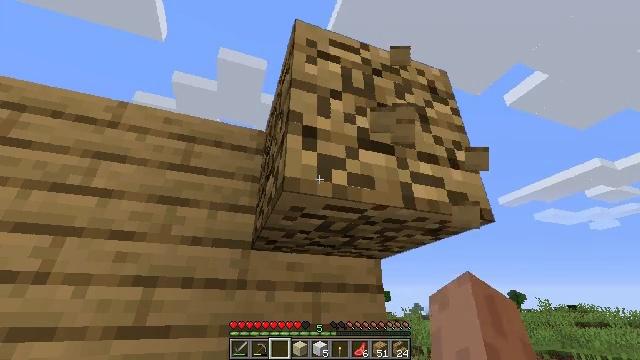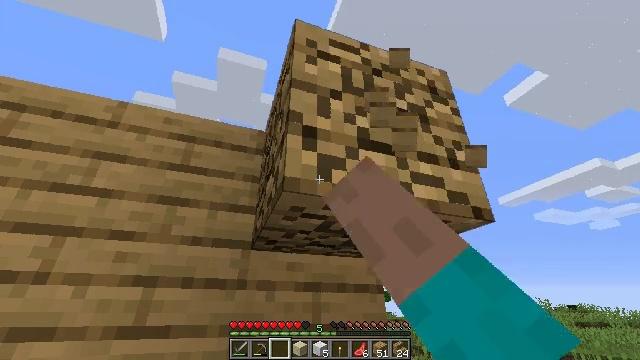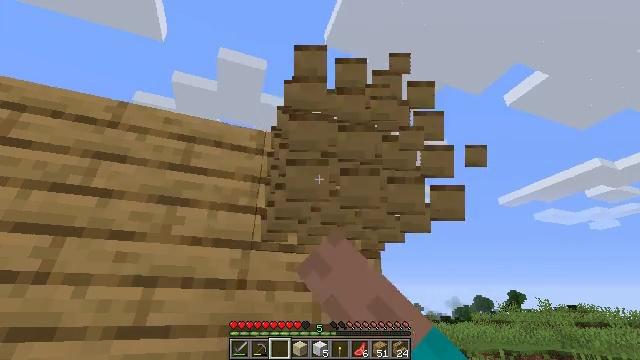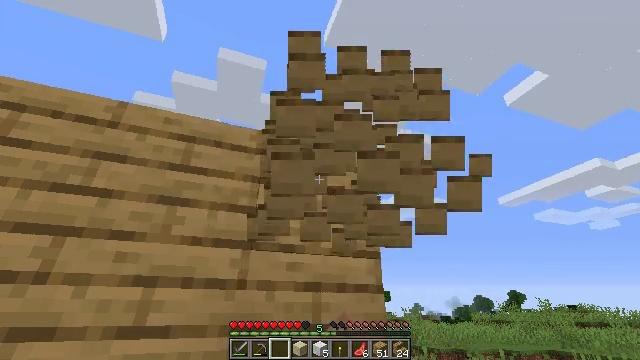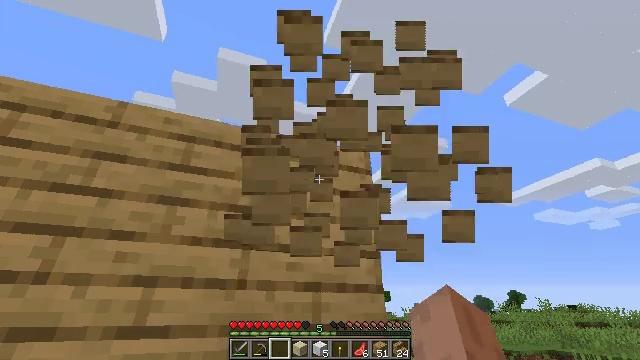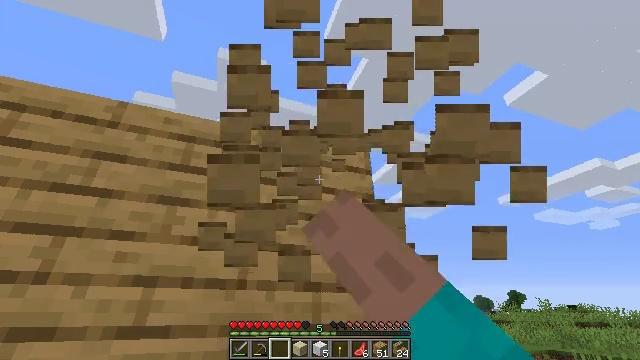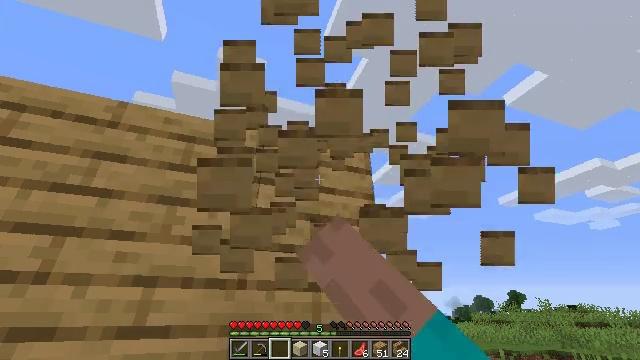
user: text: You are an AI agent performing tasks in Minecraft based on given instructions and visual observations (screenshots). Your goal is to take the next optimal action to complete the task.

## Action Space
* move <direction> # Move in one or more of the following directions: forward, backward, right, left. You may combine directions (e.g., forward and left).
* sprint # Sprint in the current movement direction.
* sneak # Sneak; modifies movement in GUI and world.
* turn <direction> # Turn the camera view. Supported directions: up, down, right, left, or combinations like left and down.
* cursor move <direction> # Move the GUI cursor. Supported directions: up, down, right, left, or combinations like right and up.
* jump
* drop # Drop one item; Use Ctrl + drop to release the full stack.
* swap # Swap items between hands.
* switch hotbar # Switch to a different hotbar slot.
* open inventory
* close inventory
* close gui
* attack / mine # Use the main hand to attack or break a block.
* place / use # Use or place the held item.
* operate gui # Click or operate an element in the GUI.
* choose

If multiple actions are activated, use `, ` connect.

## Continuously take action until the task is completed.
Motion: motion action
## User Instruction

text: Gather some oak planks.
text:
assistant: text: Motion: attack / mine
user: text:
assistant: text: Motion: attack / mine
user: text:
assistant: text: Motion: attack / mine
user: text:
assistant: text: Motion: attack / mine
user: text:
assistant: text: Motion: attack / mine
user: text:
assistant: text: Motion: attack / mine
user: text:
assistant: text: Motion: attack / mine